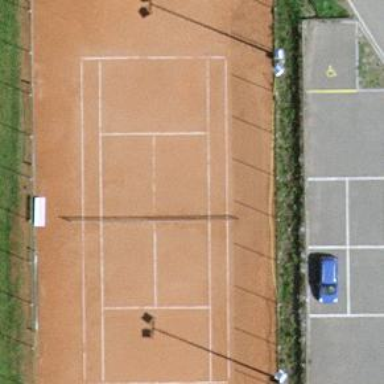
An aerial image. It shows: Tennis court on pitch.